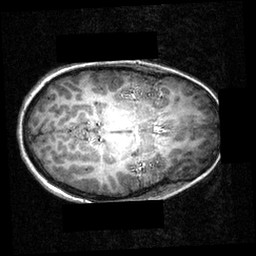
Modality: T1w
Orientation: axial
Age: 12
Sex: female
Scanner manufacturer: siemens
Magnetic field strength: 3.951 T
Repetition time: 1.5 s
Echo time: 0.00335 s